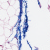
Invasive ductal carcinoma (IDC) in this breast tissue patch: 0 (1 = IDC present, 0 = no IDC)